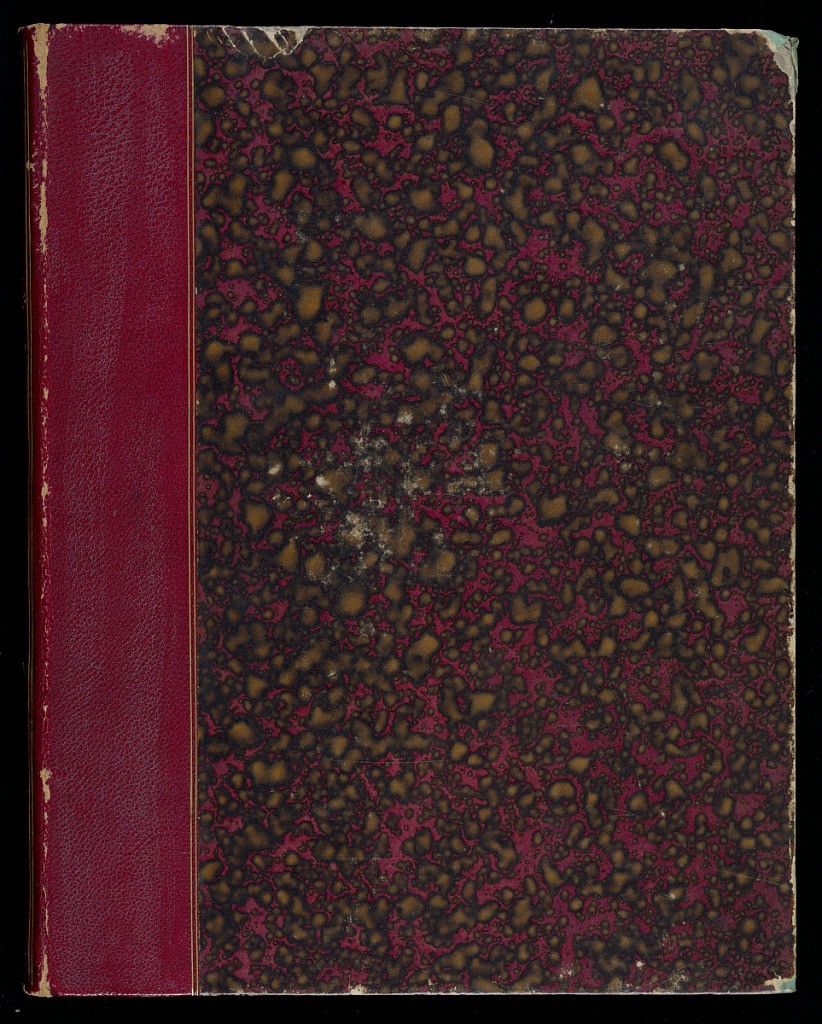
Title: print/book illustration
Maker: Gabriel Perelle, French, 1604–1677
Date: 1650
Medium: etching
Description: Two views of the Fontaine des Innocents showing the fountain  facade facing on to the Rue St. Denis (left) and that facing on to the Rue aux Fers (right).  Left facade has bay while right facade has two bays.  Wach bay has a frieze, central rounded arch flanked by two lpilasters and reliefs of nymphs. Below dado is large base from which two faucets provide water.